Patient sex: M
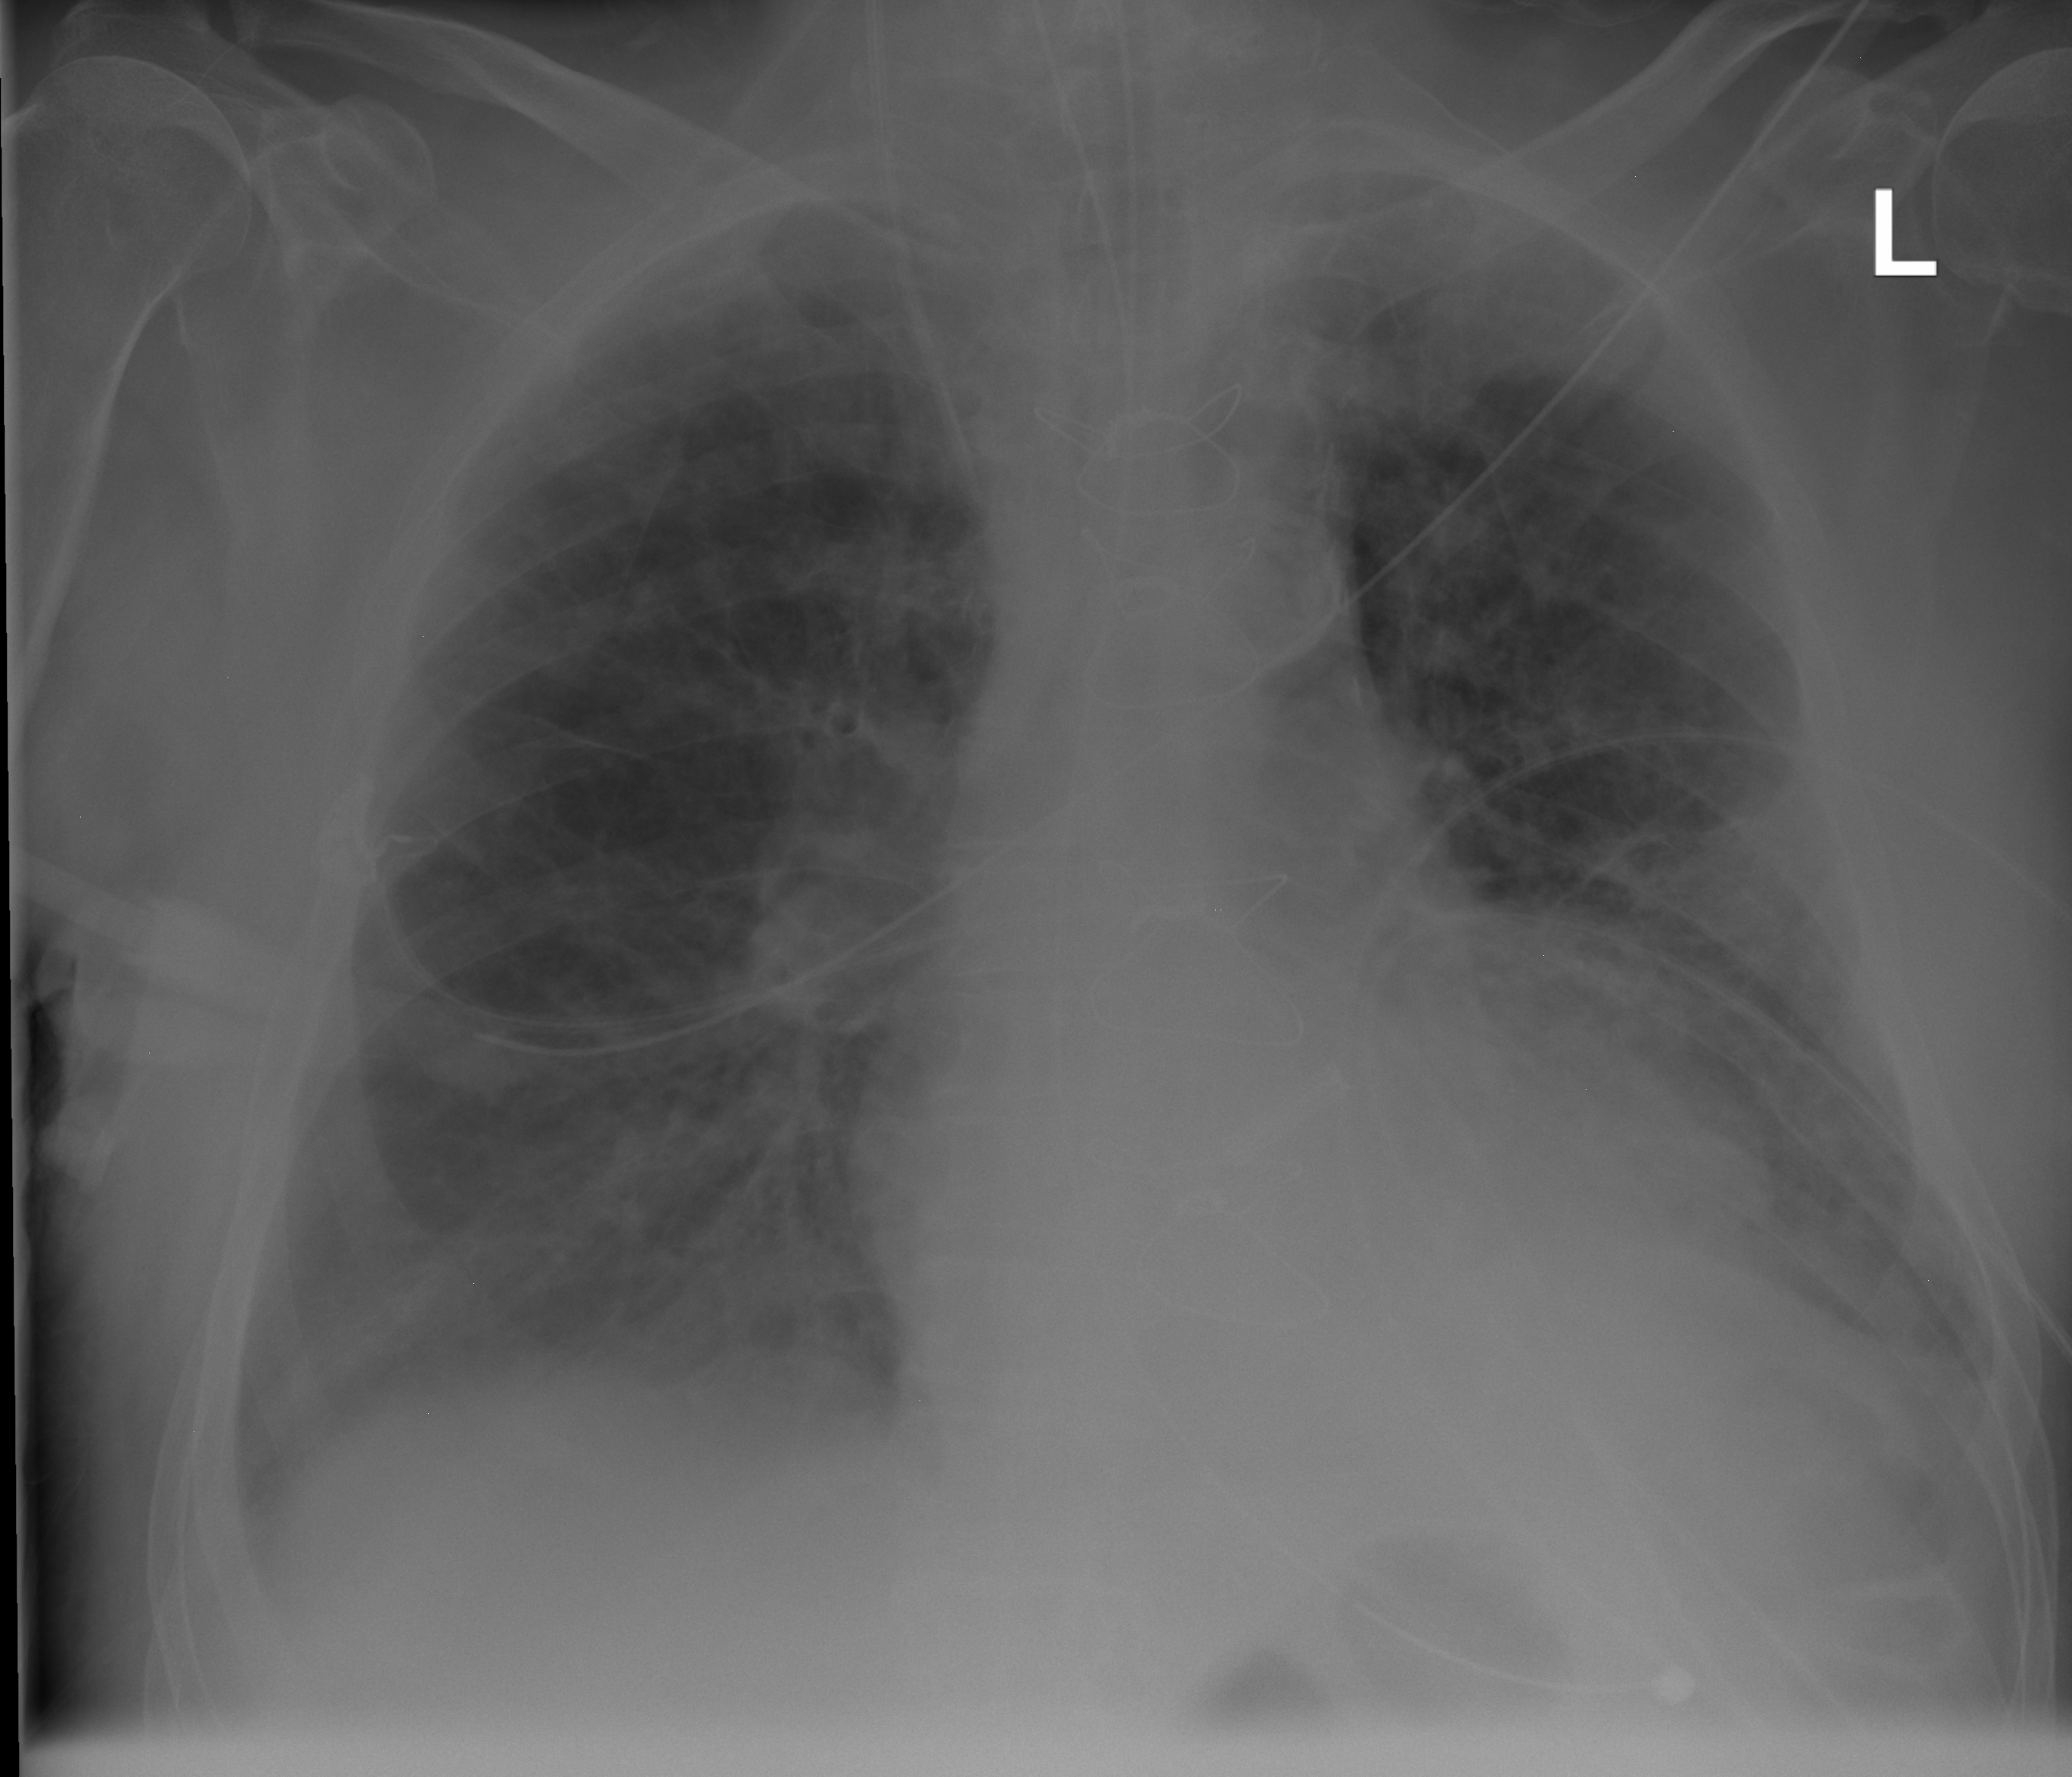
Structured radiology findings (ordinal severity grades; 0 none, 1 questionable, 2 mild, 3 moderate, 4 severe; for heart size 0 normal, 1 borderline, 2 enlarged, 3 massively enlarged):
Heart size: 1
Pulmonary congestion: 2
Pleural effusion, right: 0
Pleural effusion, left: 0
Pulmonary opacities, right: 2
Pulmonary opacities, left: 2
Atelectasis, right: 2
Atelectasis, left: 2